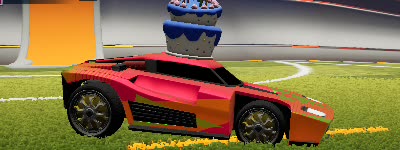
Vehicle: breakout